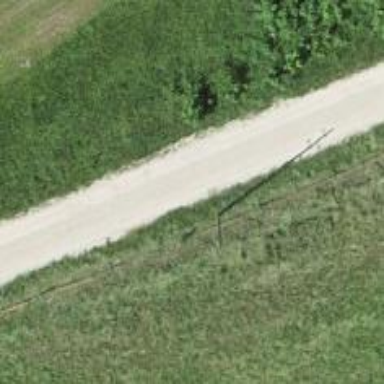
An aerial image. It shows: Minor power line.